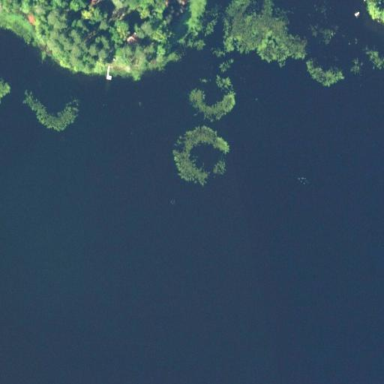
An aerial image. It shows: Lake with natural water.